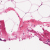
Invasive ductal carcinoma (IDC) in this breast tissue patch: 0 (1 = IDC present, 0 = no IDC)